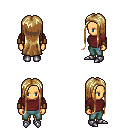
a pixel art fantasy rpg character, female body template, human, tanned skin, maroon long-sleeve shirt, teal pants, blonde extra-long hairstyle, leather bracers, metal boots, four views (front, back, left, right), 2x2 character sprite sheet, small pixel art, hard edges, no anti-aliasing